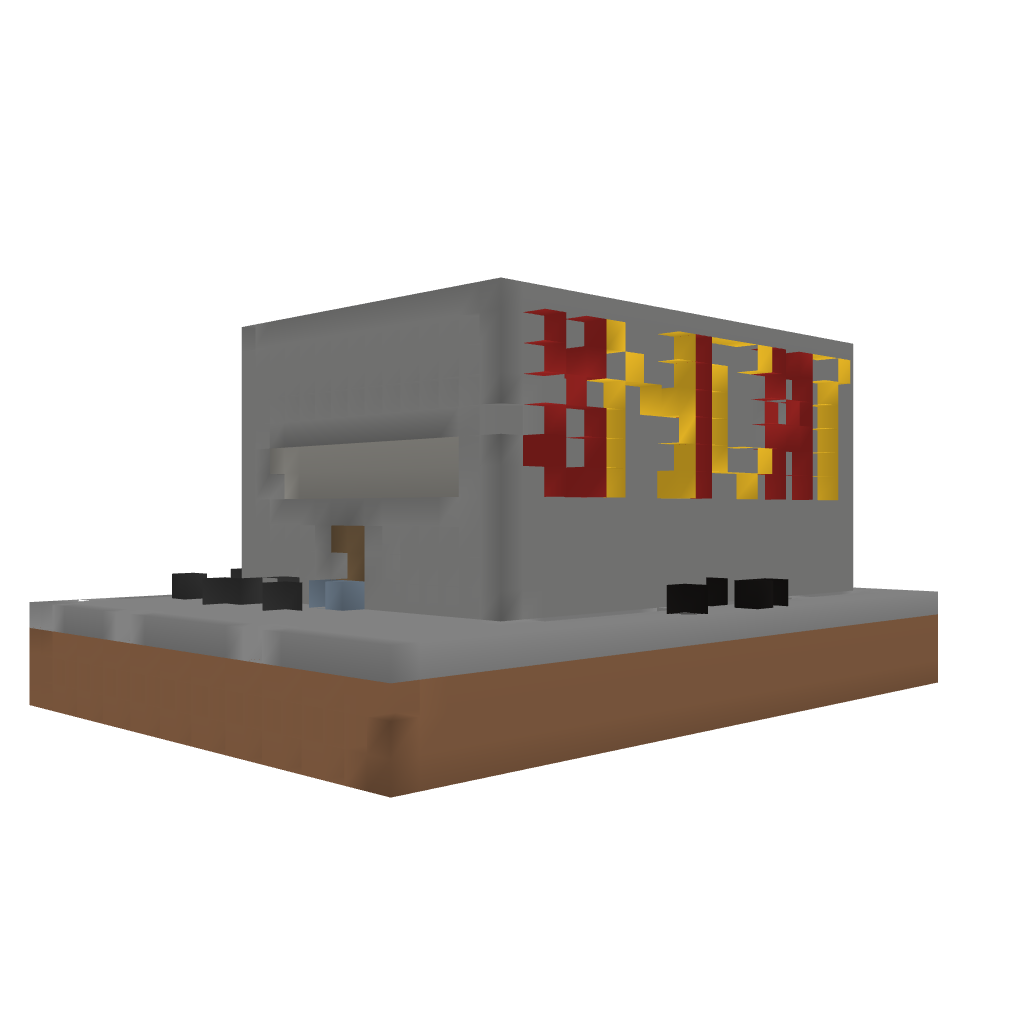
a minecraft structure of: Royal Knight House